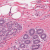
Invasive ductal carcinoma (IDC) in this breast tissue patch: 0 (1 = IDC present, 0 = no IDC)